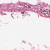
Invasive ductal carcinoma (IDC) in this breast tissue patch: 0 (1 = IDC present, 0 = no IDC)